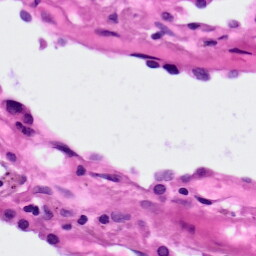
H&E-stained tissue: Lung